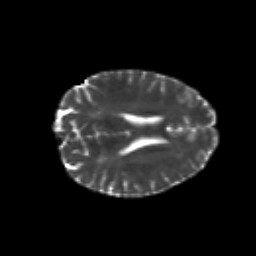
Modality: T2w
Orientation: axial
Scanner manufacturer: siemens
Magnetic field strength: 3 T
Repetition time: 6.8 s
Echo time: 0.093 s